Говорят, что в архиве Снеллиуса нашли чертеж оптической схемы (см. рисунок), на котором были изображены тонкая собирающая линза, ее фокусы и ход луча, идущего через линзу.  От времени чернила выцвели, и на чертеже от луча остались видны только две точки $A$ и $B$.
Восстановите по этим данным ход луча.
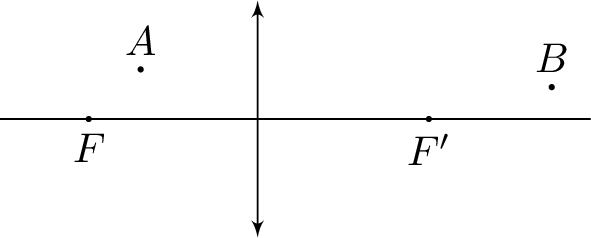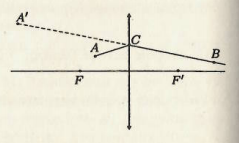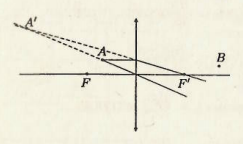
Решение: Пусть $A$ — точечный источник света. Найдем его изображение $A^{\prime}$. Оно будет мнимым (см. рисунок).  Наблюдателю, находящемуся справа от линзы, будет казаться что все лучи распространяются от точечного источника $A^{\prime}$. Пусть прямая $A^{\prime} B$ пересекает плоскость линзы в точке $C$ (см. рисунок ниже), тогда $A C$ и $C B$ — части искомого луча.
Темы:
T, Оптика, Геометрическая оптика, Архивы Снеллиуса, Построение, Всероссийские